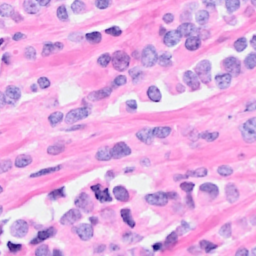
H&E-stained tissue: Breast